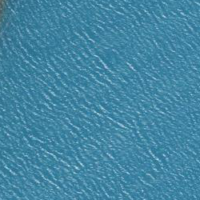
EUNIS habitat code: 14
Species observed at this site:
Campanula barbata